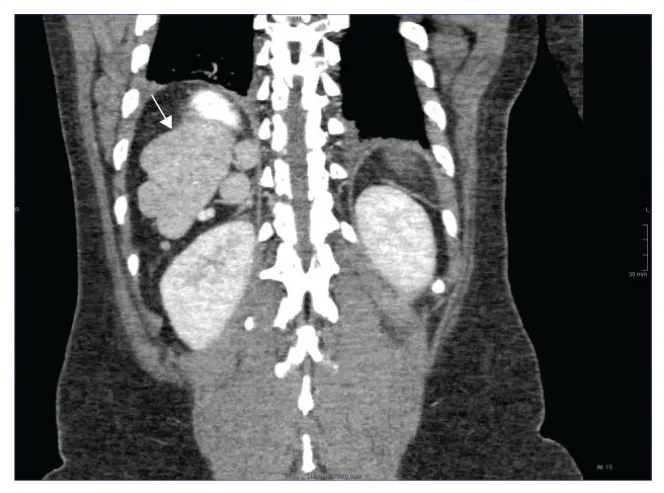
Coronal contrast-enhanced CT image demonstrating multiple right-sided splenules with a parent spleen (white arrow).
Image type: radiology (ct)